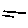
Label: line